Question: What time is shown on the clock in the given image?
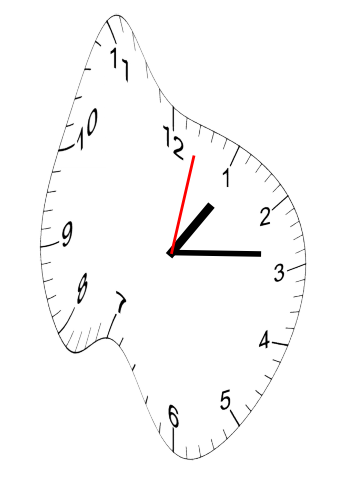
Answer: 01:14:02